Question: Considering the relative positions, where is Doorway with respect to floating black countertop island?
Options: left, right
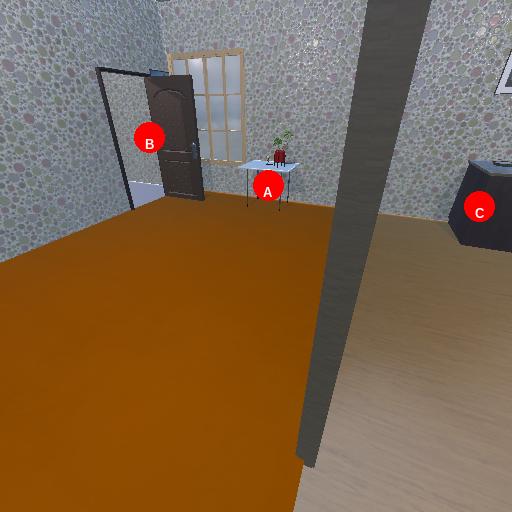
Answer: left